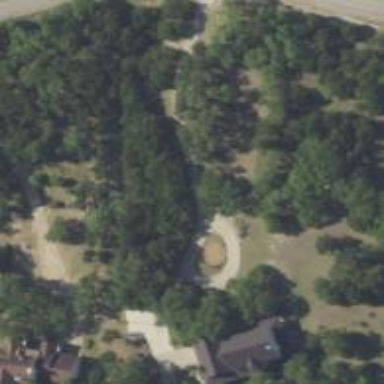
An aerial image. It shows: Driveway leading to service road.